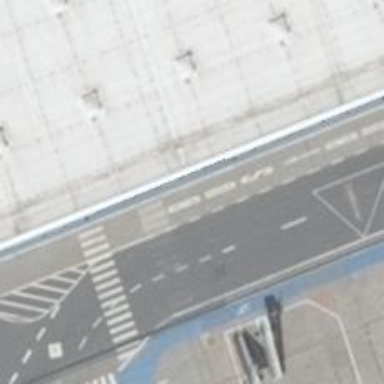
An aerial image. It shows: Airport gate.